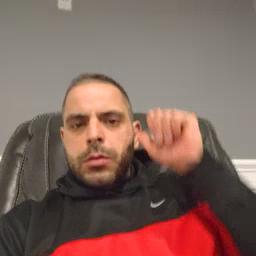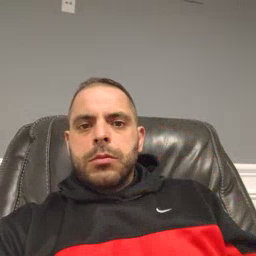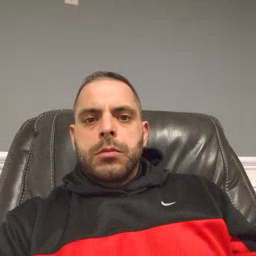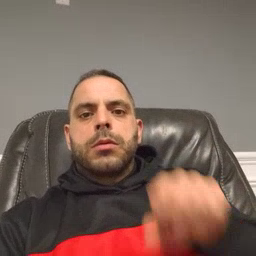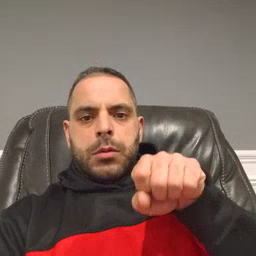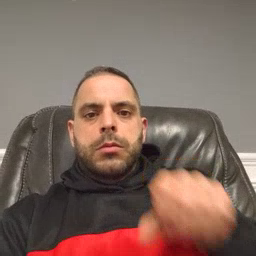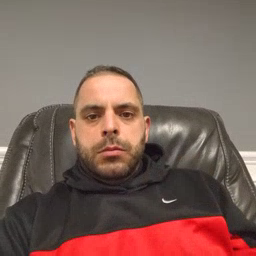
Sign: yes